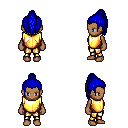
a pixel art fantasy rpg character, female body template, human, dark skin, gold chest armor, gold greaves, blue long topknot hairstyle, four views (front, back, left, right), 2x2 character sprite sheet, small pixel art, hard edges, no anti-aliasing